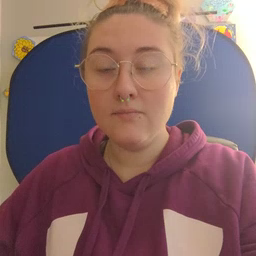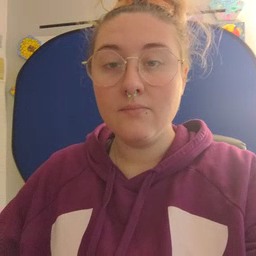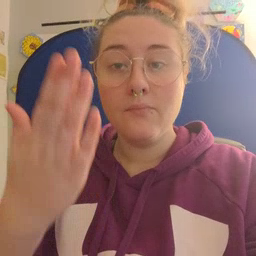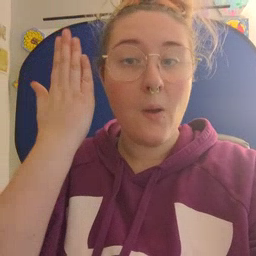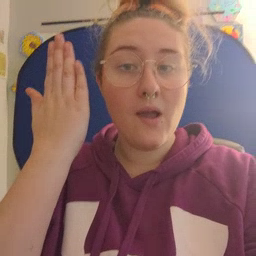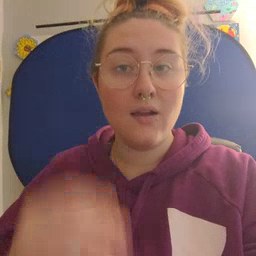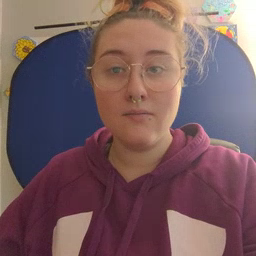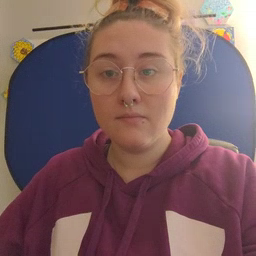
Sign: morning